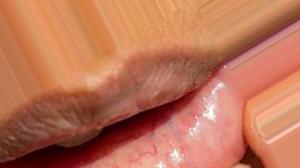
Condition: Mouth Ulcer